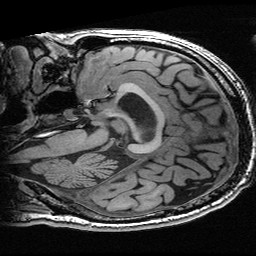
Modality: T1w
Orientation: sagittal
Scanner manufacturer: ge
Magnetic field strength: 3 T
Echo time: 0.00318 s